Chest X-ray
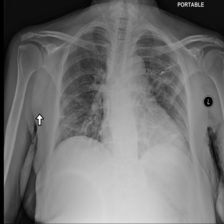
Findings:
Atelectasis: positive
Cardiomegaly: negative
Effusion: negative
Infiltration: positive
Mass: negative
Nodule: negative
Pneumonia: negative
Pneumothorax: negative
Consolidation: negative
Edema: negative
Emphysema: negative
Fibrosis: negative
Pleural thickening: negative
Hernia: negative